Question: I'd like to go back to my root view from within a class method of view 1. When in an instance method of view 1, i would just say
'''
[self.navigationController popViewControllerAnimated:YES];
'''
but since 'self' doesn't apply in a class method, I am wondering how to accomplish this. Pertaining to the illustration below, I am currently in a class method of View1Controller.m and I'd like to get back to Rootview. Thanks.

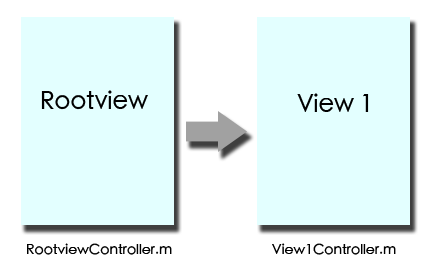
Answer: You can declare another method:
'''
-(void)closeThisViewController
{
[self.navigationController popViewControllerAnimated:YES];
}
'''
Then use NotificationCenter:
'''
[[NSNotificationCenter defaultCenter] postNotificationName:@"notif_closeThisVC" selector:@selector(closeThisViewController) object:nil];
'''
Although as jonkroll said, you're dealing with view controller stuff, we don't understand why you would put view controller related code inside a class method.
## Edit
Sorry bad code above.
I meant to say you can use NSNotificationCenter to post a notification:
'''
-(void)postNotificationName:(NSString *)notificationName object:(id)notificationSender
'''
Then in the same view controller declare a NSNotificationCenter observer:
'''
- (void)addObserver:(id)notificationObserver selector:(SEL)notificationSelector name:(NSString *)notificationName object:(id)notificationSender
'''
My brain was quicker than my fingers, so I kinda combined the two into one when I tried to explain the solution :P
It should more like this:
'''
// posting a notification with NSNotificationCenter
[[NSNotificationCenter defaultCenter] postNotificationName:@"notif_closeThisVC" object:nil];
'''
In your viewDidLoad method somewhere (I recommend at the top), add this:
'''
-(void)viewDidLoad
{
// adding an observer with NSNotificationCenter
[[NSNotificationCenter defaultCenter] addObserver:self selector:@selector(closeThisViewController) name:@"notif_closeThisVC" object:nil];
...
}
'''
Hope that helps.